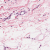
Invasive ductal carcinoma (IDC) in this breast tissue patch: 0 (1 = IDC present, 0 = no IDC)